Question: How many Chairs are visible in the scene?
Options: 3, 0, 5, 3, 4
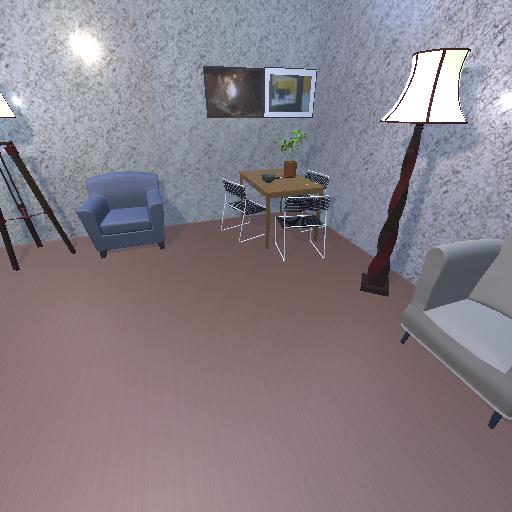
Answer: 3